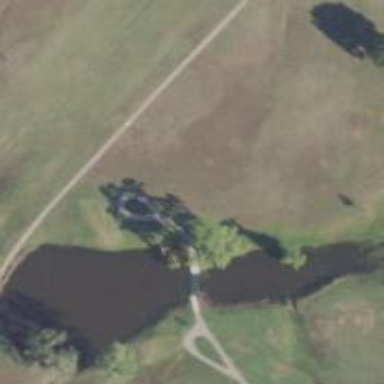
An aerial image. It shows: Golf cartpath that is also road path.